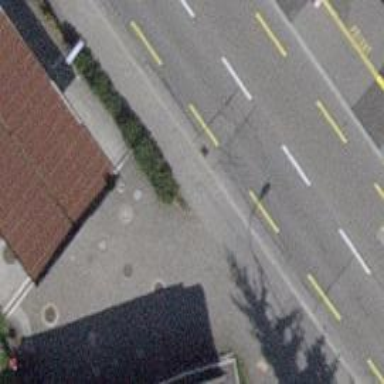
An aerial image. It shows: Asphalt sidewalk.